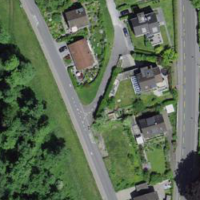
EUNIS habitat code: 55
Species observed at this site:
Ajuga reptans